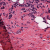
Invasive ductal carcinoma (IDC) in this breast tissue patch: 1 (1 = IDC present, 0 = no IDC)